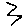
Label: zigzag